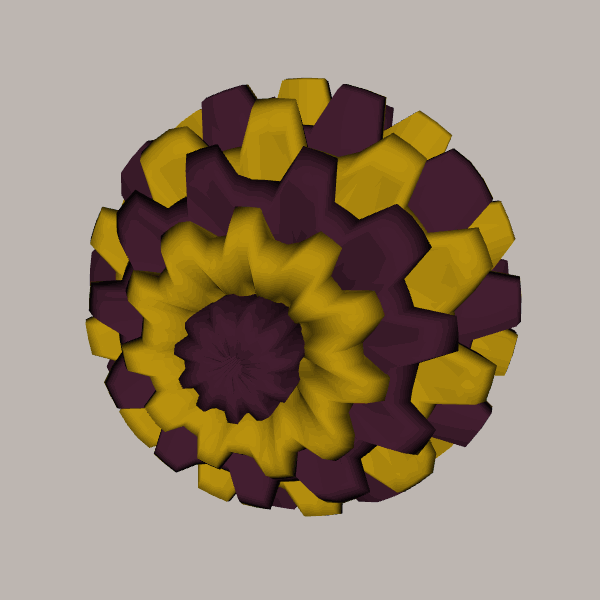
Background: light